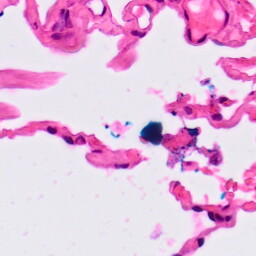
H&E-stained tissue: Lung